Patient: sex M, age 32
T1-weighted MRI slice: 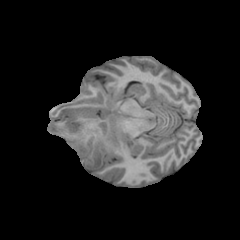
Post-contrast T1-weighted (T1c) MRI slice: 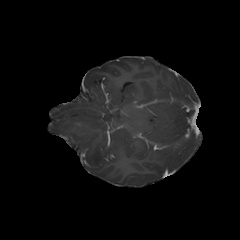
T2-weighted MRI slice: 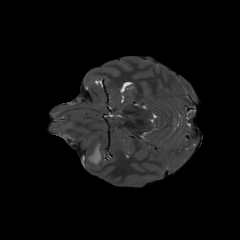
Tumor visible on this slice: yes
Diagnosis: Glioblastoma, IDH-wildtype
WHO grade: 4